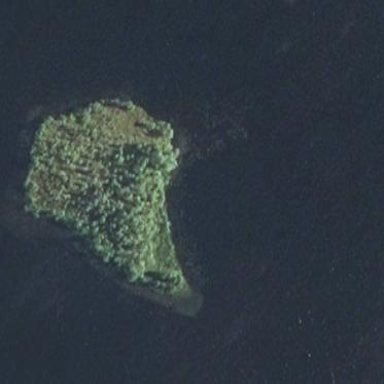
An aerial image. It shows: Island.